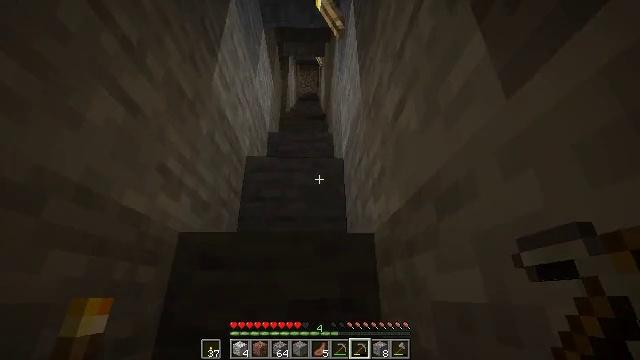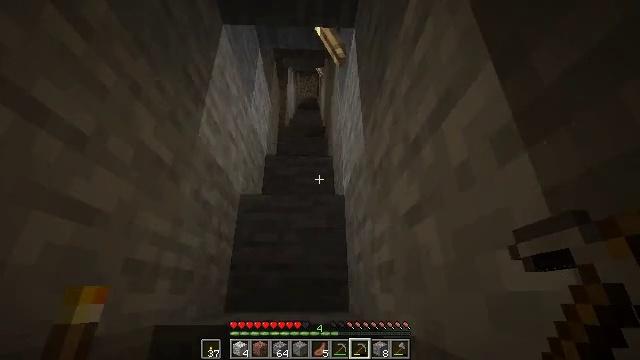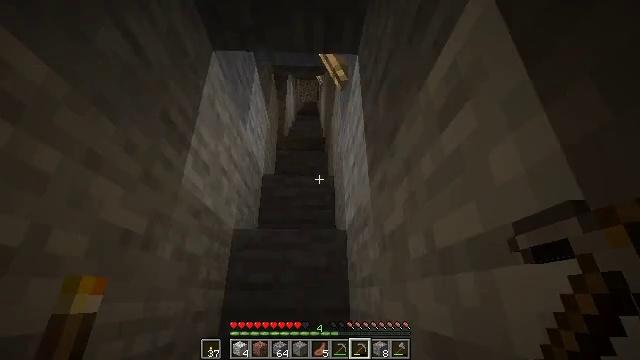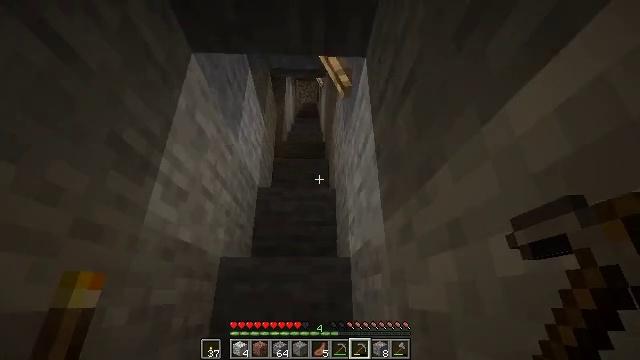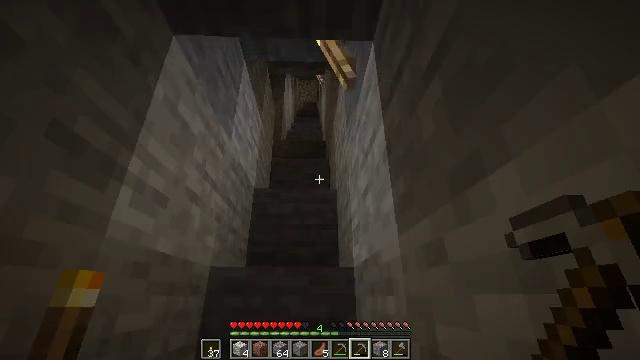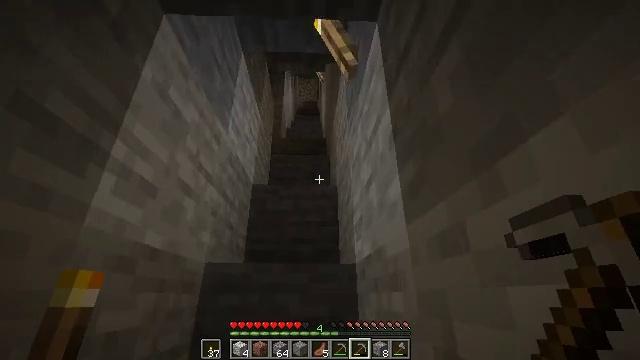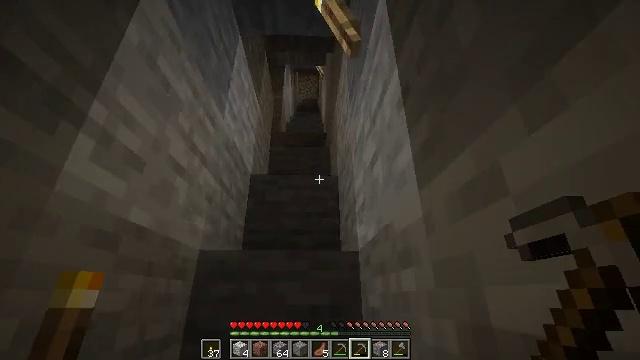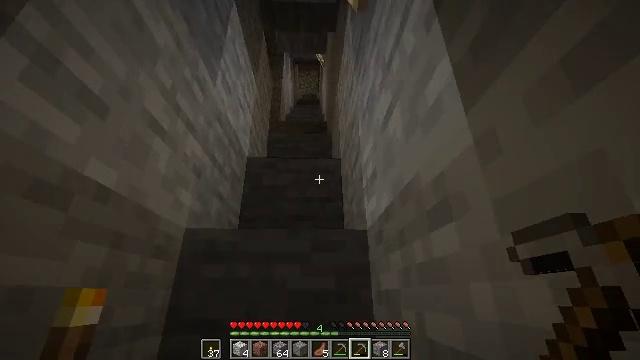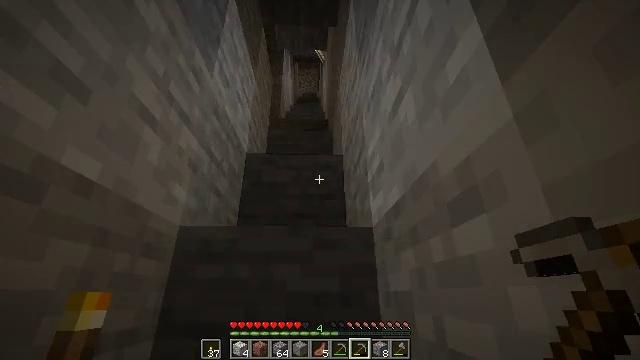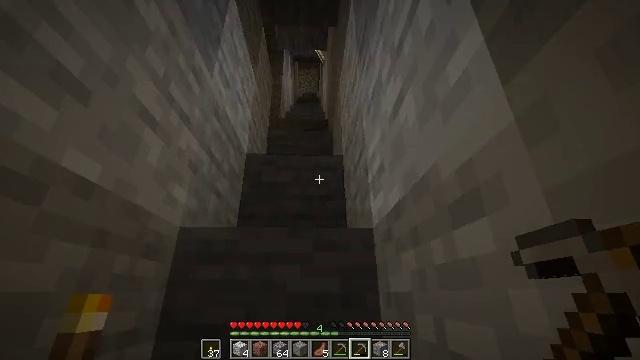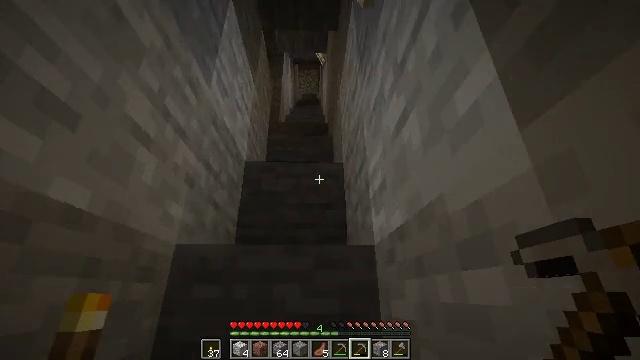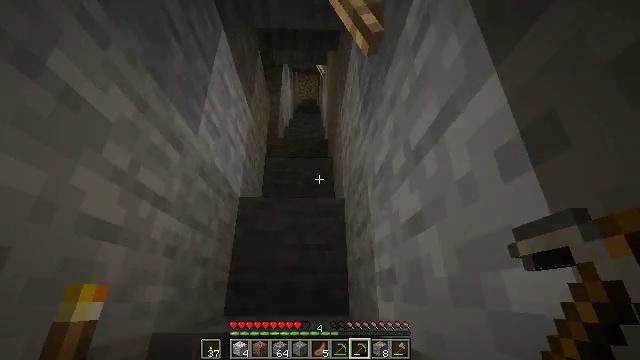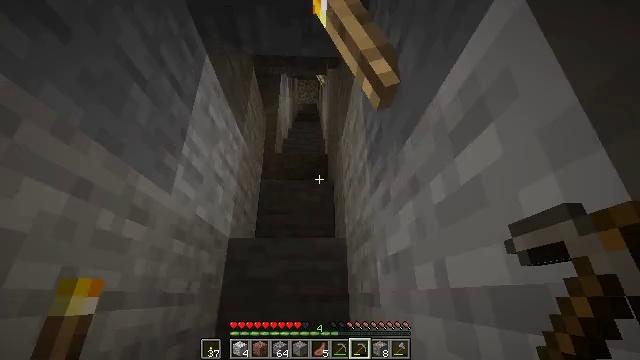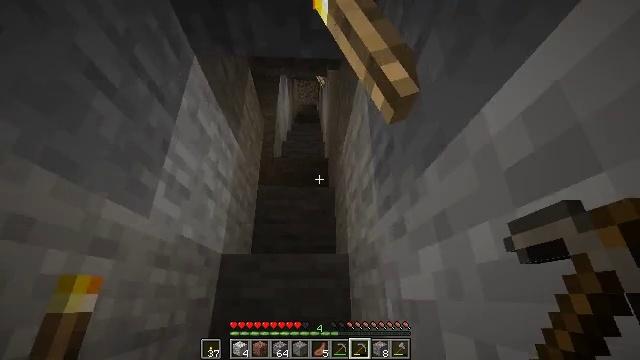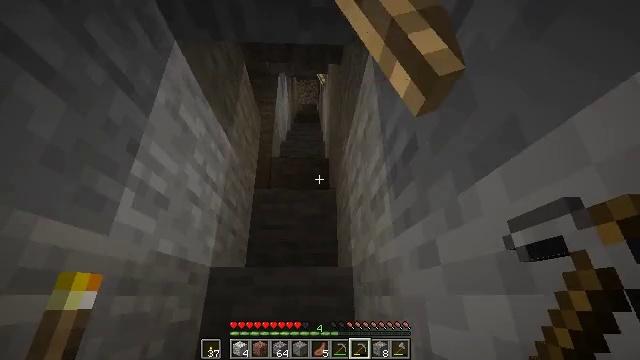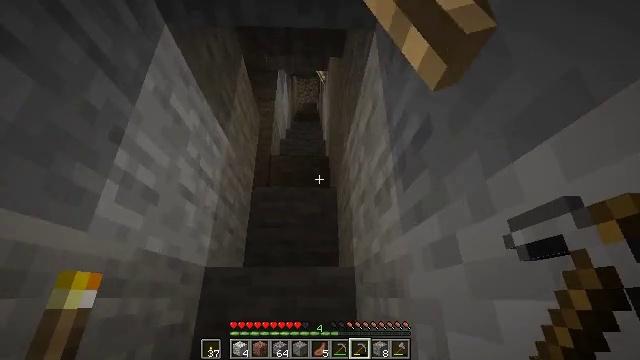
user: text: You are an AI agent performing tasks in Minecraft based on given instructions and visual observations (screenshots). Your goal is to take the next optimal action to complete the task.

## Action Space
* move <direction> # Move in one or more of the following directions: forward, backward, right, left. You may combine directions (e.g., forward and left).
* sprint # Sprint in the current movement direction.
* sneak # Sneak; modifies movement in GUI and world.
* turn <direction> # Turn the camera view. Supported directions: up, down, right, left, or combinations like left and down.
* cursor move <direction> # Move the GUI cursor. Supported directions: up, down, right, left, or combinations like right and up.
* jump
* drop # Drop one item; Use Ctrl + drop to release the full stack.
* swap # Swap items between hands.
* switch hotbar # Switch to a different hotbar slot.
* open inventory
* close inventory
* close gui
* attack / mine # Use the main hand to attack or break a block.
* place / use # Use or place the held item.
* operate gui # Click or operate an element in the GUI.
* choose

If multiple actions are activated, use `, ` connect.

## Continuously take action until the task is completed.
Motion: motion action
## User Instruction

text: Drop gravel.
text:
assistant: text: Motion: move forward, jump
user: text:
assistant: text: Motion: move forward, jump
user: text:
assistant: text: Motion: move forward, jump
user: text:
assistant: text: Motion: move forward
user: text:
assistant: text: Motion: move forward
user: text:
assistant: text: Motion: move forward
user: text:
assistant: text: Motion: move forward
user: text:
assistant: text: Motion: move forward
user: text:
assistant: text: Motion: move forward
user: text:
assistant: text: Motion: move forward, jump
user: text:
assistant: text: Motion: move forward, jump
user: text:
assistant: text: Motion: move forward, jump
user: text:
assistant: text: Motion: move forward, jump
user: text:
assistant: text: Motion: move forward
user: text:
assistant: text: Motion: move forward
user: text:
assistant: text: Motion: move forward
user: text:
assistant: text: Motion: move forward
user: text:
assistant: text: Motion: move forward
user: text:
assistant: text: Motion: move forward
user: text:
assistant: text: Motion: move forward, jump
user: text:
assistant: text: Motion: move forward, jump
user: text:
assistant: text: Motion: move forward, jump
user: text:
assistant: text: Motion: move forward, jump
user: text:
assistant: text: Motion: move forward
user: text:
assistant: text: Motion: move forward
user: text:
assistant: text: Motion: move forward
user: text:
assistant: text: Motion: move forward
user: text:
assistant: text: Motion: move forward
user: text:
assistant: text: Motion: move forward, jump
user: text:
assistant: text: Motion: move forward, jump